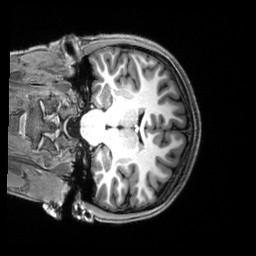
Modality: T1w
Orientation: coronal
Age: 21
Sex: female
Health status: healthy
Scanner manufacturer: siemens
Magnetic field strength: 3 T
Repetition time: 2.5 s
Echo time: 0.00222 s